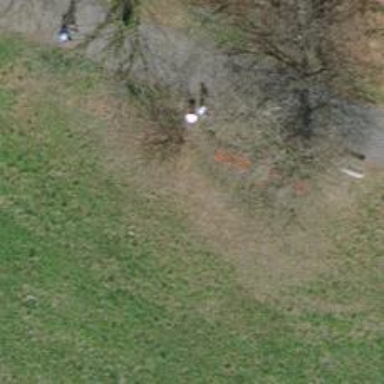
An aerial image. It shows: Red bench.